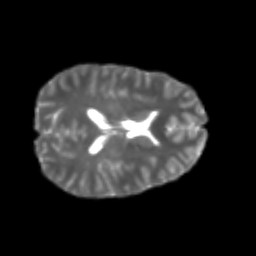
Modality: T2w
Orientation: axial
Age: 21
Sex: female
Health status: healthy
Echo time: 0.074 s